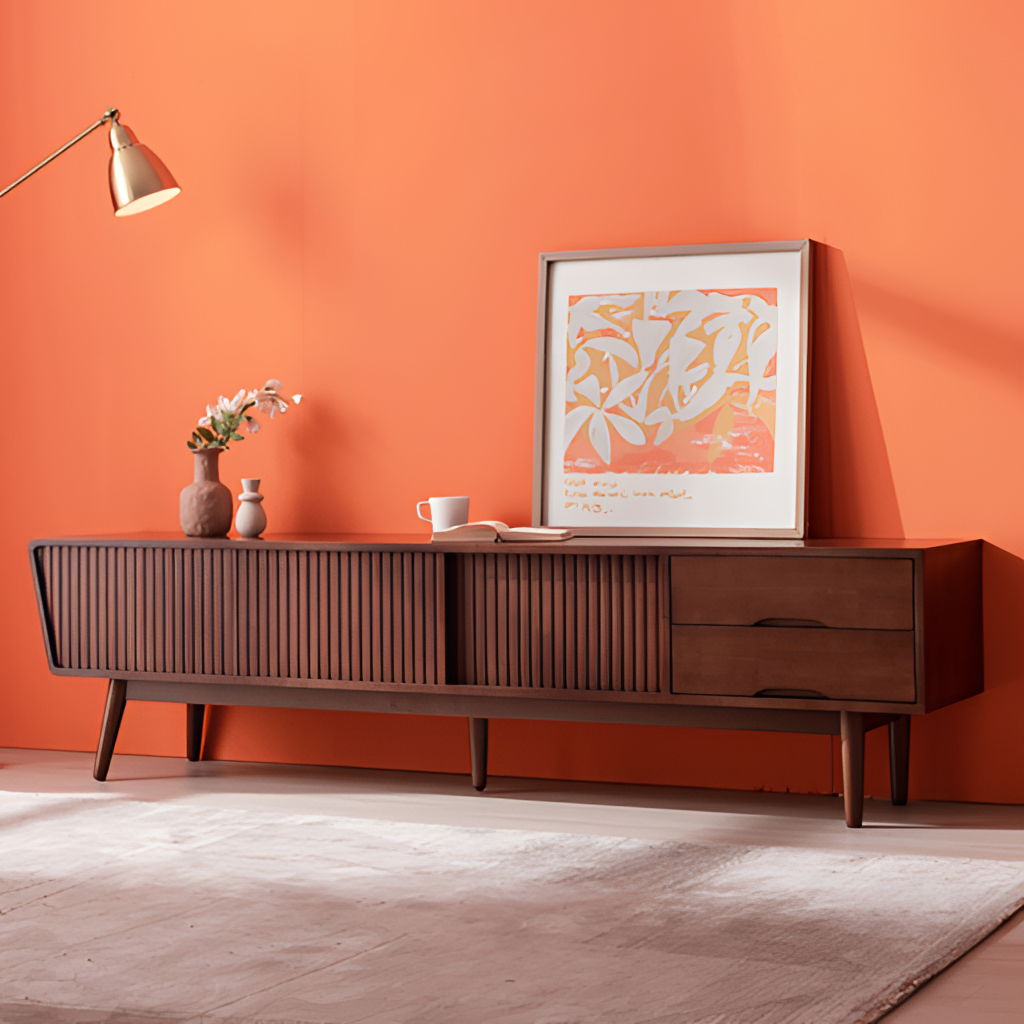
wood sideboard, living room, rug flooring, with solid pattern, contemporary, orange paint wallpaper, with solid pattern